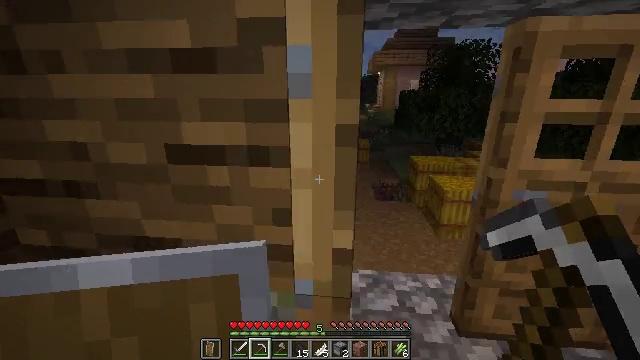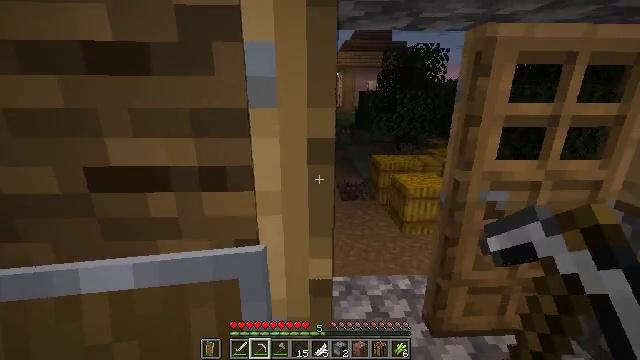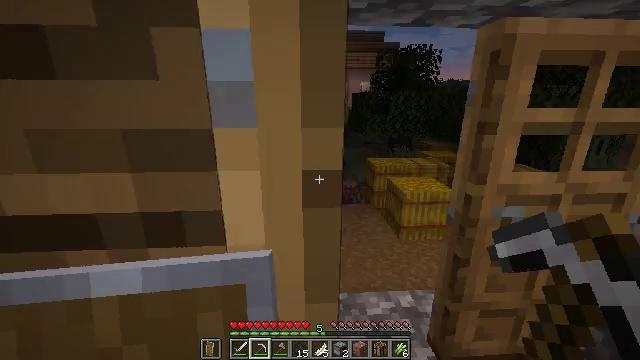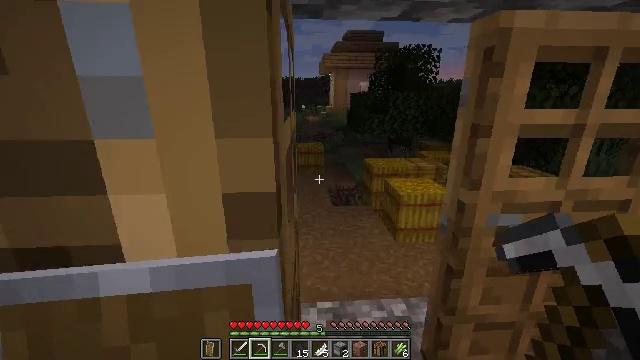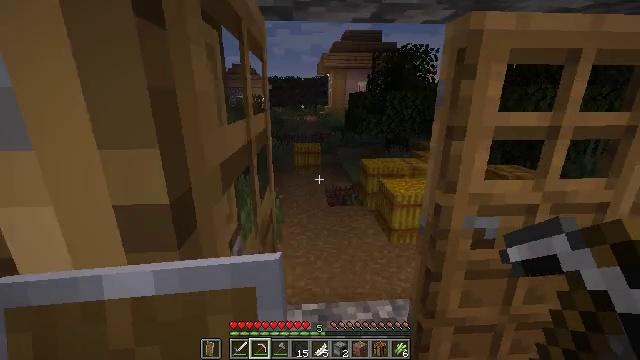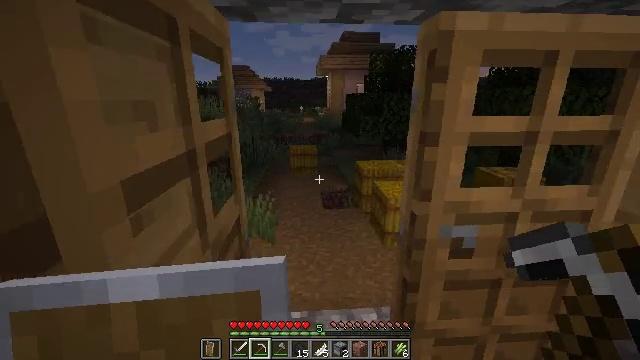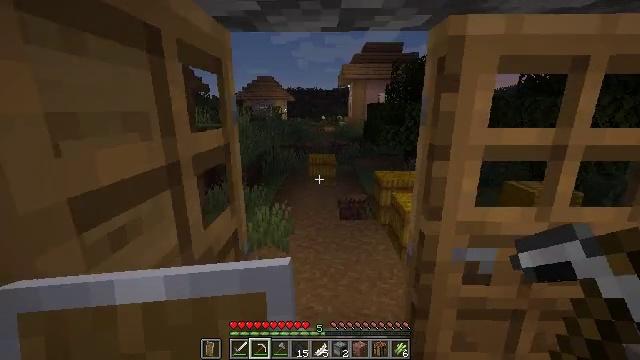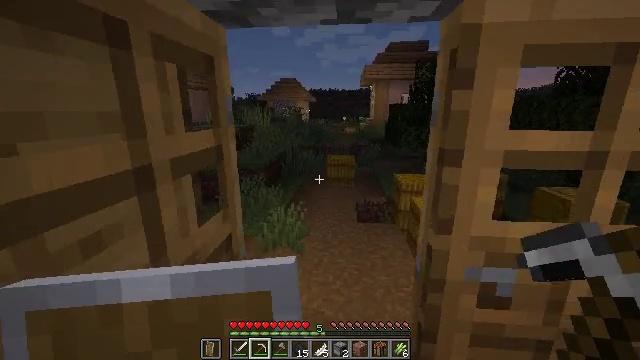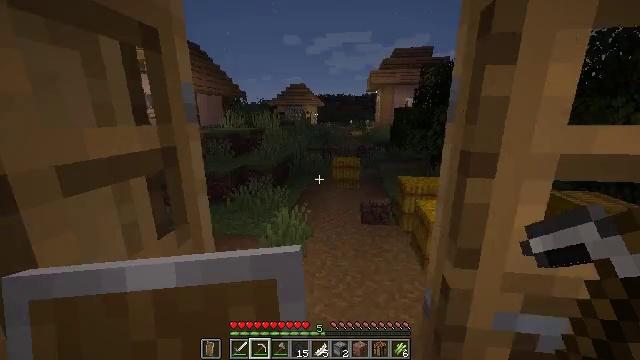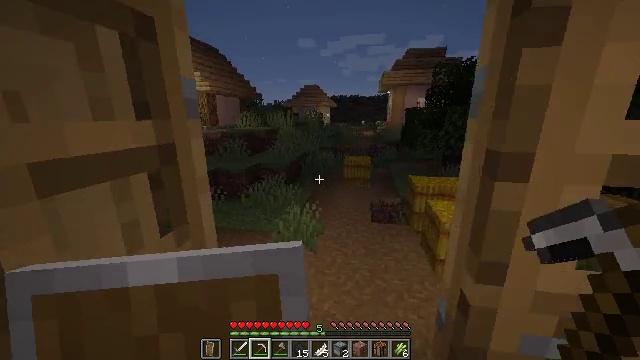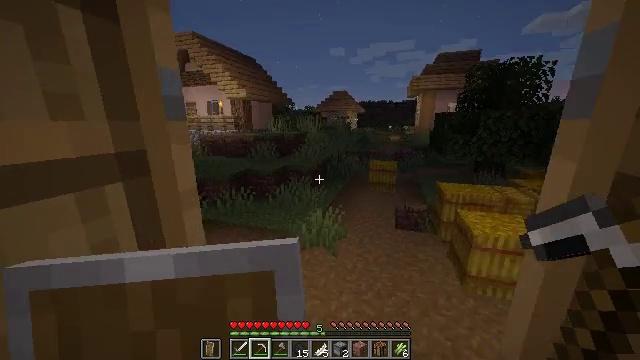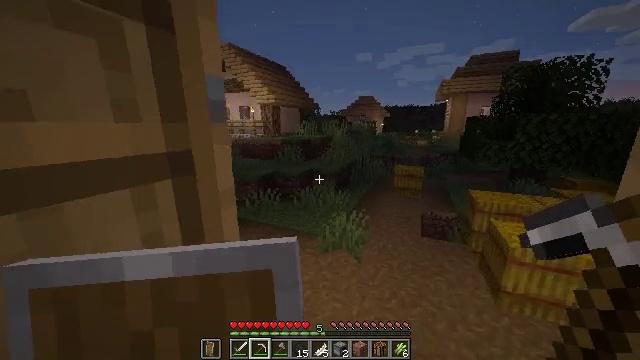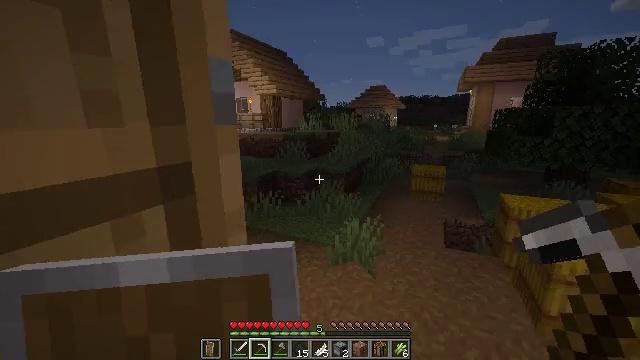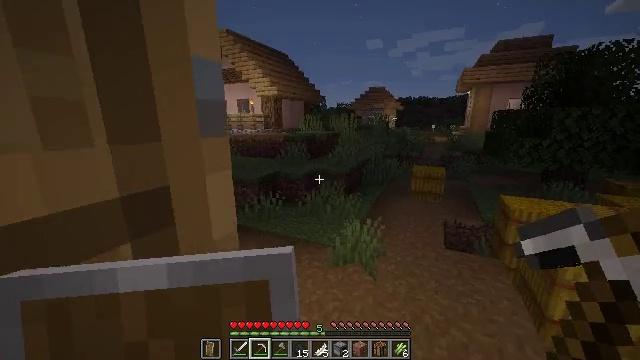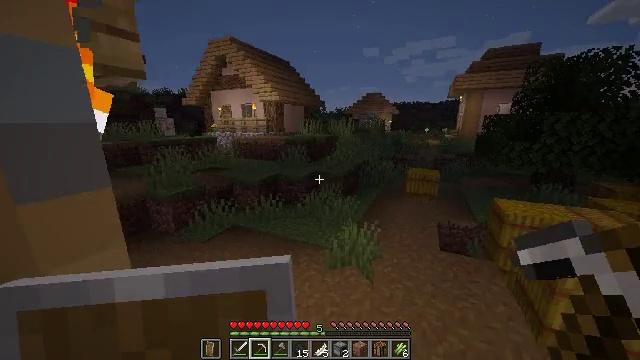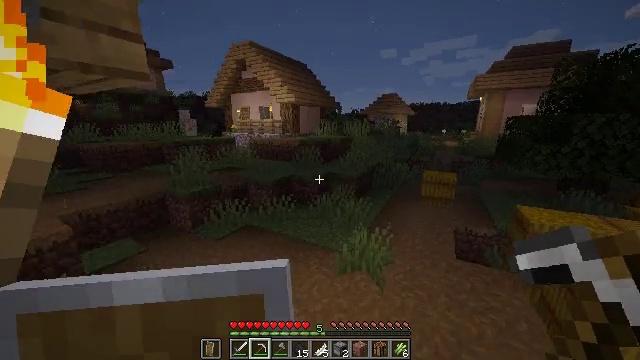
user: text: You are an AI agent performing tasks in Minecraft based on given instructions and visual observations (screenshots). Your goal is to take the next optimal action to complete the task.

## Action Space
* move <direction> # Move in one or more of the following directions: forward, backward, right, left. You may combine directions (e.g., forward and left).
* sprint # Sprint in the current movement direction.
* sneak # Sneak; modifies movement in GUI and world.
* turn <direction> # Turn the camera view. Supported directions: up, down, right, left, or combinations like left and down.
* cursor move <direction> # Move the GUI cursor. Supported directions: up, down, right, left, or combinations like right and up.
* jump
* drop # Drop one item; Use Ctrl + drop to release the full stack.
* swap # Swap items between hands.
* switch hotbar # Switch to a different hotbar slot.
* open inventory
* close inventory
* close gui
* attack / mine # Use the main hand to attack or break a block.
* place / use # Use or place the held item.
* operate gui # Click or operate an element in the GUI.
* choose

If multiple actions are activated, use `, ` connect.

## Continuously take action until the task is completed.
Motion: motion action
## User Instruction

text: Harvest wheat from the field.
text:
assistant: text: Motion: move forward, turn right
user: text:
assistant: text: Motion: move forward and move right, turn right
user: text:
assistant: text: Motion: move forward and move right
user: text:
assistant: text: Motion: move forward and move right
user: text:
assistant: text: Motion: move forward and move right
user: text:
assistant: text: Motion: move forward and move right, turn left and up
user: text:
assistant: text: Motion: move forward, sprint, turn left
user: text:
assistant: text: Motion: move forward, sprint, turn left
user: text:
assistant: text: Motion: move forward, sprint, turn left
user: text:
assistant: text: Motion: move forward, sprint, turn left
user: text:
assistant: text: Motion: move forward, sprint, turn left
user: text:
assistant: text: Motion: move forward, sprint, turn left
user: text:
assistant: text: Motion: move forward, sprint
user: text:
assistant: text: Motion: move forward, sprint
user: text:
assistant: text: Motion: move forward, sprint, turn left
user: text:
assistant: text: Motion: move forward, sprint, turn left
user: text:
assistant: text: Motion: move forward and move right, sprint, turn left
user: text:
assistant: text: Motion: move forward and move right, sprint, turn left
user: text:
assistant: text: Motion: move forward and move right, sprint
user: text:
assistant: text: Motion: move forward and move right, sprint, turn left
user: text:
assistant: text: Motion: move forward and move right, sprint, turn left and up
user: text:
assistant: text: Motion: move forward and move right, sprint, turn left
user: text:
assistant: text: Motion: move forward, sprint
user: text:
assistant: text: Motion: move forward, sprint, jump
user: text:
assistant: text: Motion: move forward, sprint, jump
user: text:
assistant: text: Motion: move forward, sprint, jump
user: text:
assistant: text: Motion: move forward, sprint, jump
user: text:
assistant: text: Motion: move forward, sprint, jump
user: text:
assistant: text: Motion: move forward, sprint, jump
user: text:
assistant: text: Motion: move forward, sprint, jump